Question: Link to test: <URL>

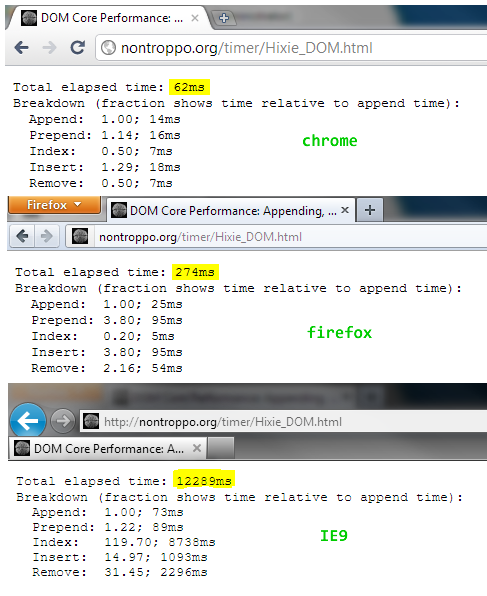
Answer: The biggest issue I saw was the index 'testIndex' function which in your screenshot takes just over 8 seconds in IE9. Which is copied below for reference.
'''
function testIndex(div) {
for (var i = 0; i < count; i += 1) {
divs[i] = div.childNodes[count*2 - i*2 - 1];
}
}
'''
Note that 'divs' is an array with 10000 indexes.
There are quiet a few things going on in this function and I think the slow down happens because browsers other than IE have optimized these types of DOM manipulations and calculation caching. I think part of the problem is that this function, unlike all the others, adds a copy of what it finds to the 'divs' array. So it crawls the DOM, copies the object it finds to an array. IE has never been terribly fast when crawling the DOM. Try the following and see what the difference is.
'''
function testIndex(div) {
var doublecount = (count*2) -1;
for (var i = 0; i < count; i += 1) {
div.childNodes[doublecount - i*2];
}
}
'''
That may speed things up.